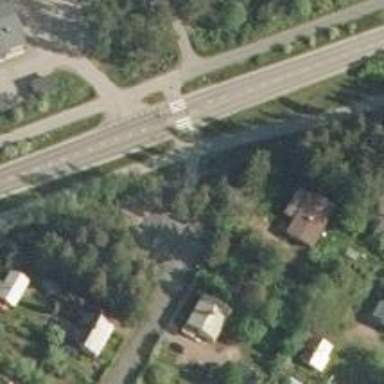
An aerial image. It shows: Asphalt cycleway.